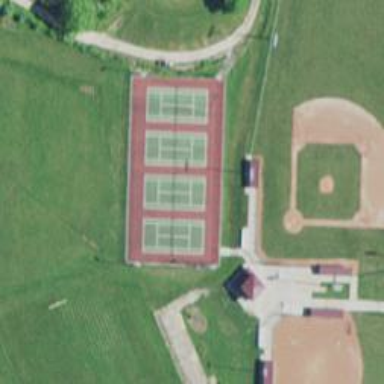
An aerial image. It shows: Tennis court on the leisure land pitch.